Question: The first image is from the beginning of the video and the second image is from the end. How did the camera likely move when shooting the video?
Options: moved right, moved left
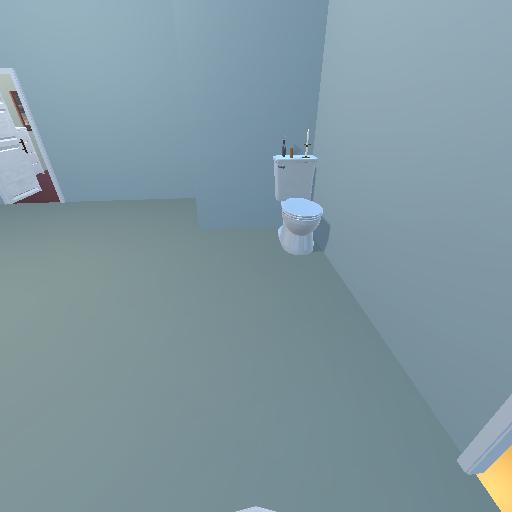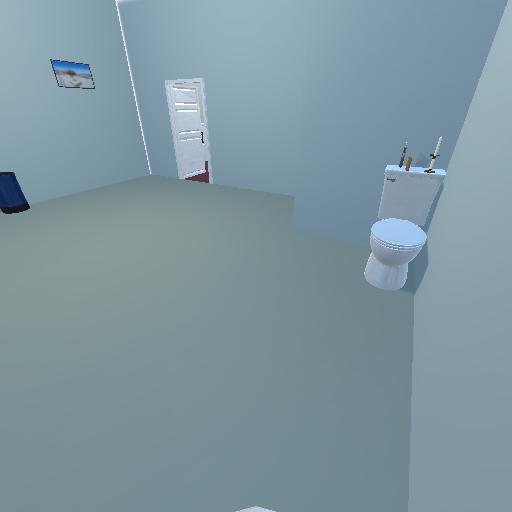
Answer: moved right